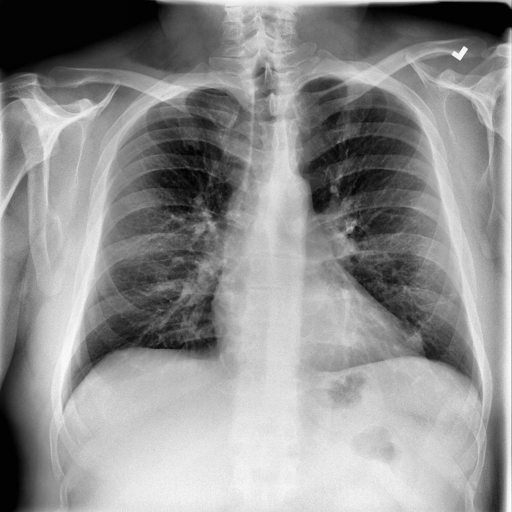
Finding: NORMAL